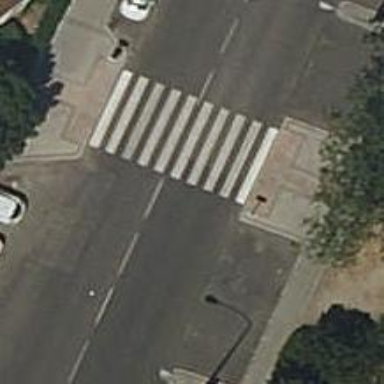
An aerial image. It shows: Zebra crossing on the road.